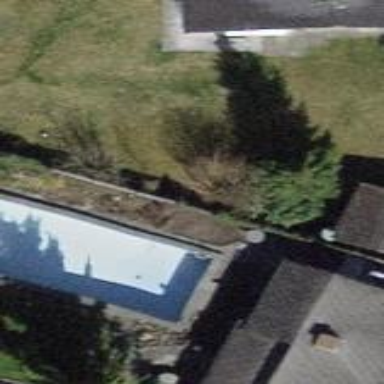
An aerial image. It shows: Swimming pool located in leisure land.